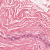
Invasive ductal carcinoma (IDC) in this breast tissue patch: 0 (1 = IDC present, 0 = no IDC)